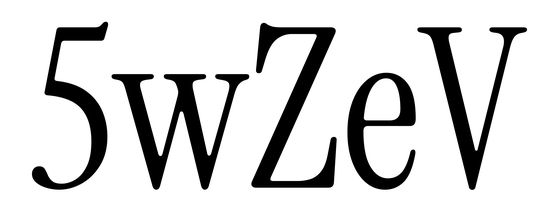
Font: InstrumentSerif-Regular